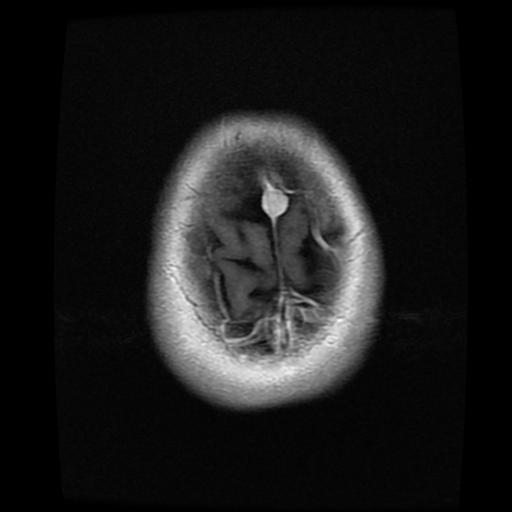
Label: meningioma